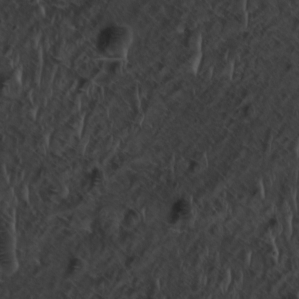
Label: non_frost